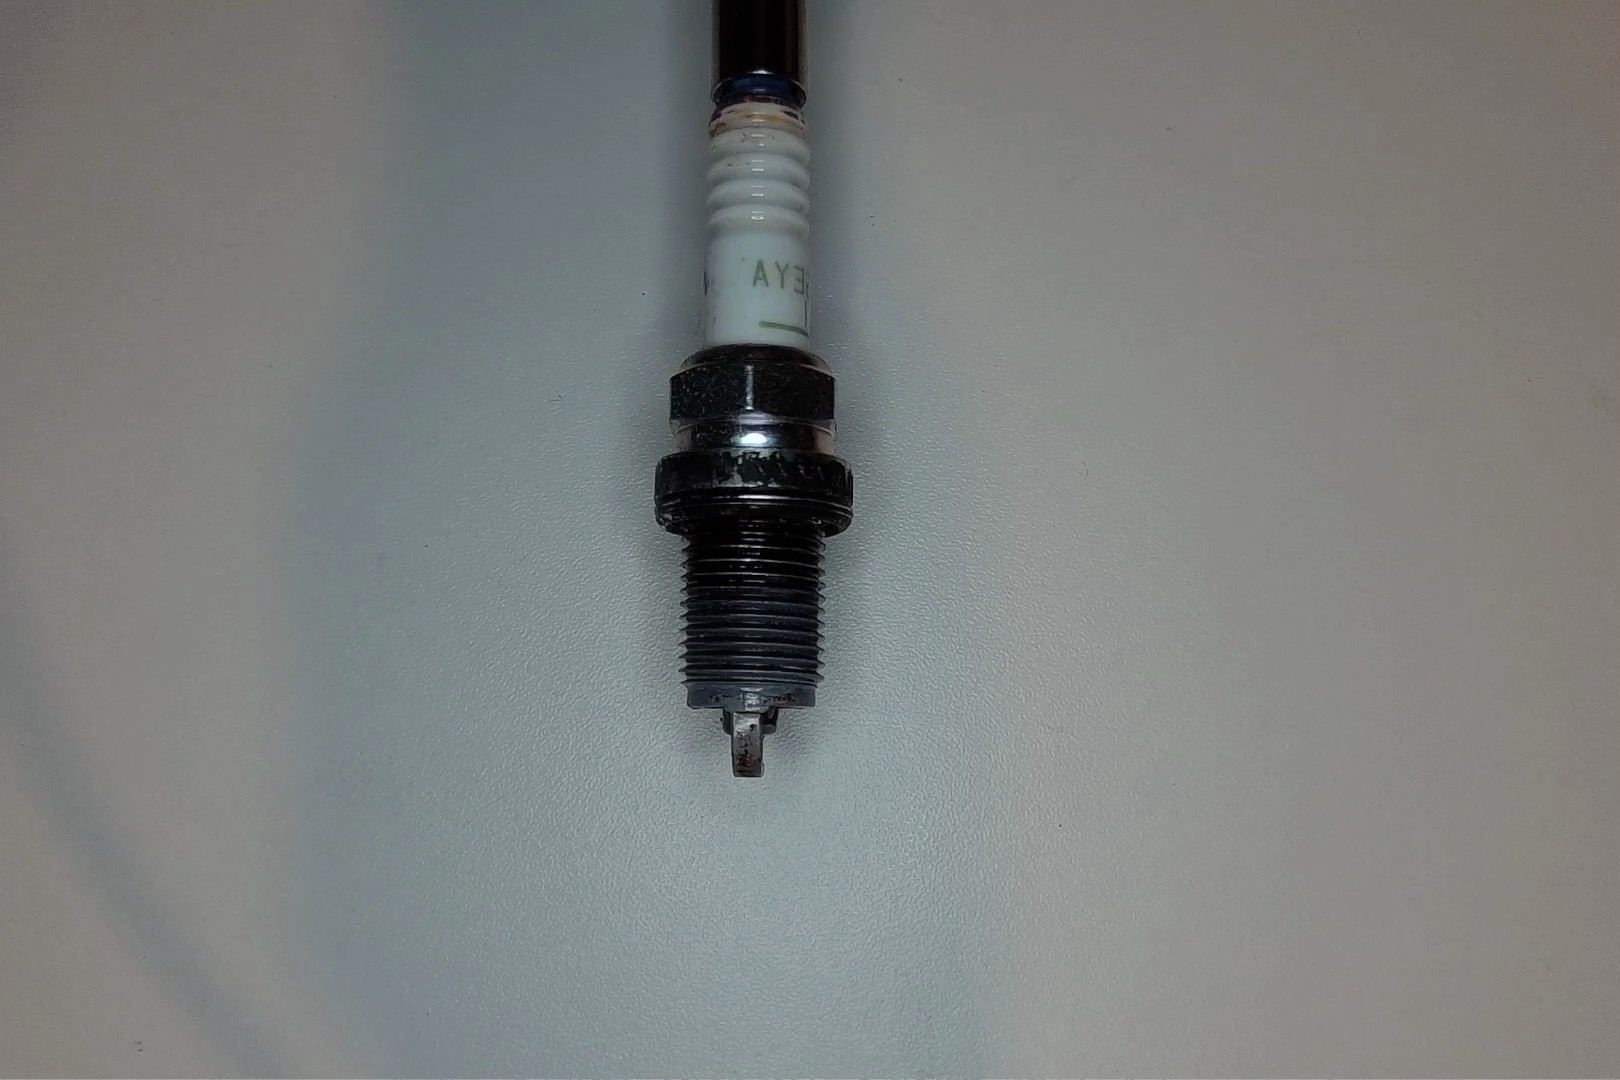
Label: anomaly